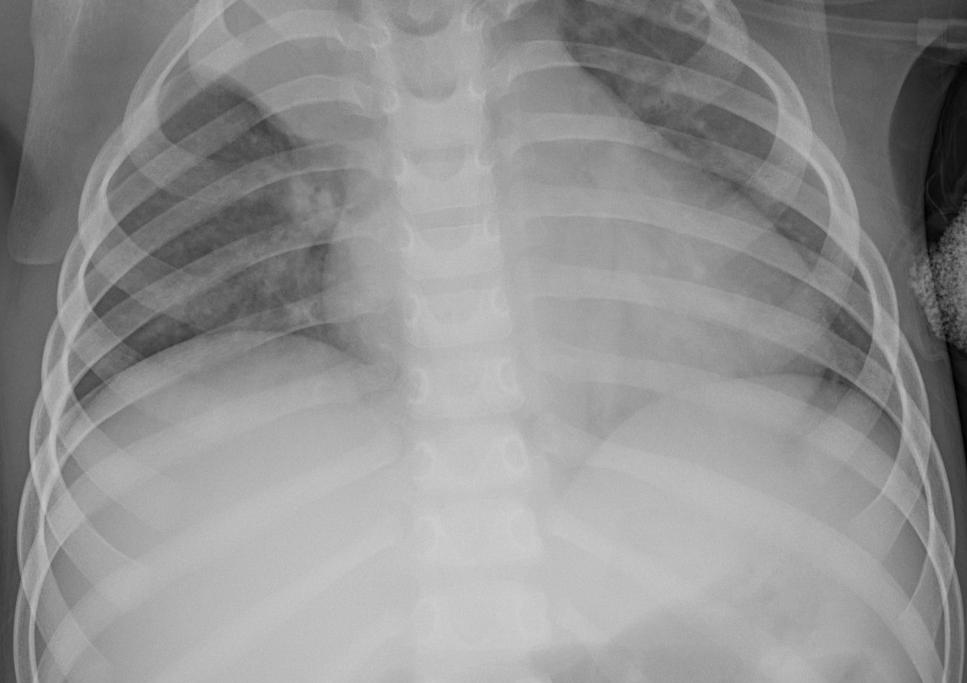
Diagnosis: PNEUMONIA